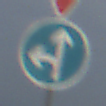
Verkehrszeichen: VorgeschriebeneFahrtrichtungGeradeausOderLinks
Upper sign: VorfahrtGewaehren
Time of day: MorningAfternoon
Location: Outdoor (Suburban)
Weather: PartlyCloudy
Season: NotSpecified
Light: Natural